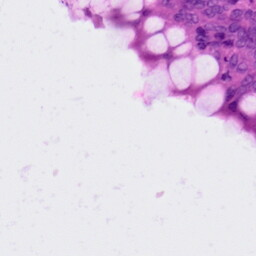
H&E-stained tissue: Colon